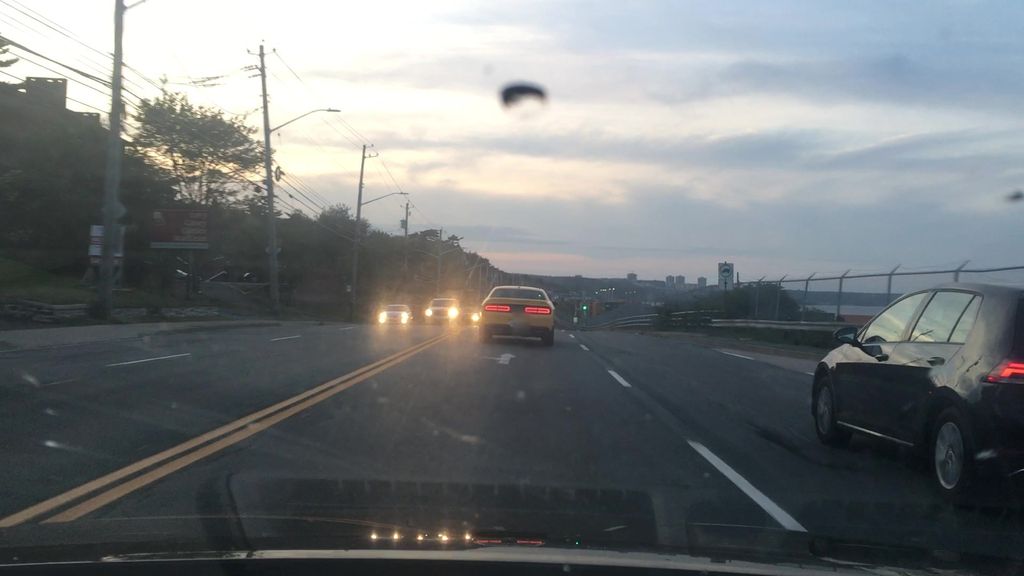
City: halifax